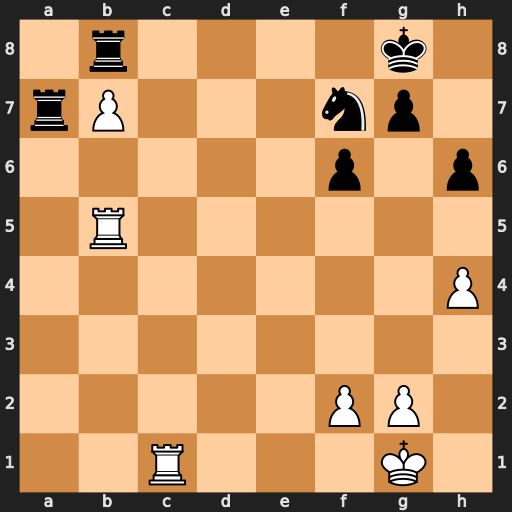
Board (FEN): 1r4k1/rP3np1/5p1p/1R6/7P/8/5PP1/2R3K1
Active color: w
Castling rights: -
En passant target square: -
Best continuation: Rc8+ Kh7 Rxb8 Ra1+ Kh2